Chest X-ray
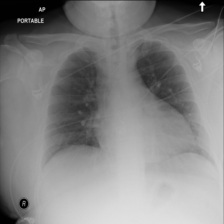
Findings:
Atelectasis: negative
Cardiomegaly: negative
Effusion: negative
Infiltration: negative
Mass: negative
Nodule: negative
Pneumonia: negative
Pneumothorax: negative
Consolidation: negative
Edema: negative
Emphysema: negative
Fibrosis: negative
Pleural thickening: negative
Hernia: negative